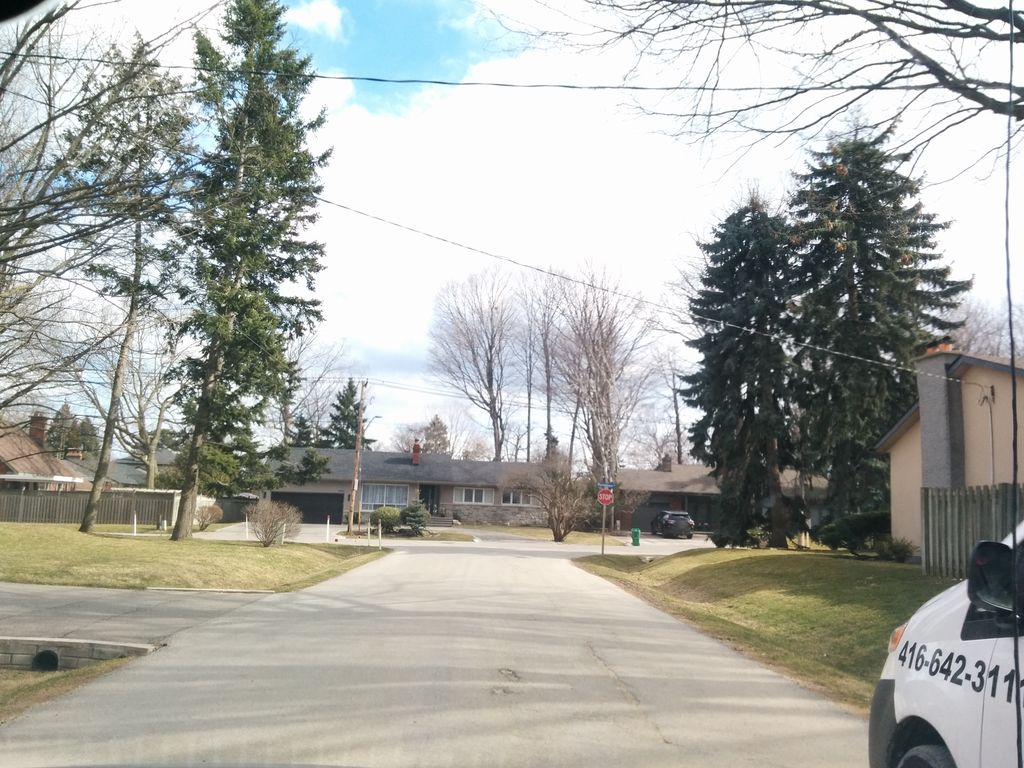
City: toronto